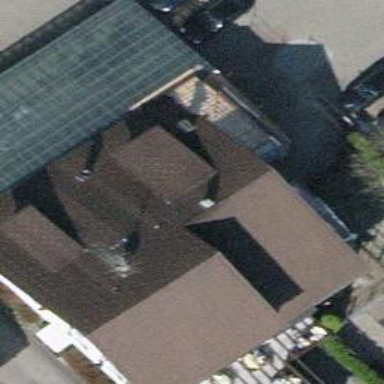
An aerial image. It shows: View of roof of building.